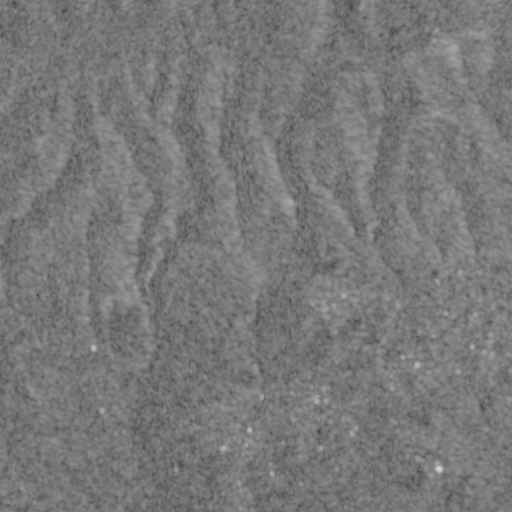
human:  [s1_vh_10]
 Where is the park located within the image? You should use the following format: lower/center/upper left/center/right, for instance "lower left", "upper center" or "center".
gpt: The park is located in the lower left of the image.
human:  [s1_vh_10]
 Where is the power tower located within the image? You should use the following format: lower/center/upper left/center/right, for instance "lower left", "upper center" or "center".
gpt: The power tower is located in the upper center of the image.
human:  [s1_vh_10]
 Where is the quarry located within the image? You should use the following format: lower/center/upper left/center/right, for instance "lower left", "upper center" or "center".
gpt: The quarry is located in the lower center of the image.
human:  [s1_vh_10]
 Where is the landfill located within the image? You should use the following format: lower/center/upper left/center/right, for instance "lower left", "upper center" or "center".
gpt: There is no landfill in the image.

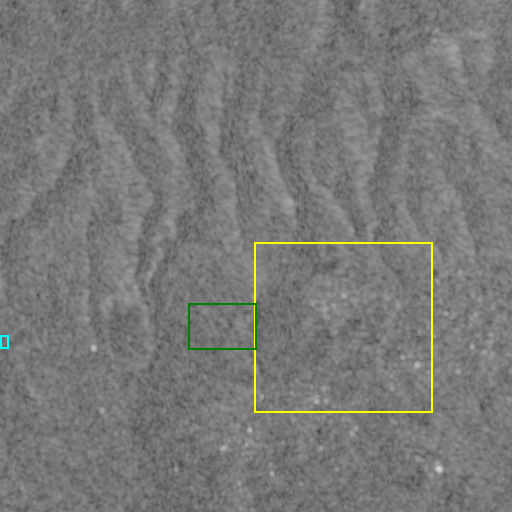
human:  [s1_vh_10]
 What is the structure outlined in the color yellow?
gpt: The structure outlined in yellow is a crop field.
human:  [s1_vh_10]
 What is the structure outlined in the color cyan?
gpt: The structure outlined in cyan is a park.
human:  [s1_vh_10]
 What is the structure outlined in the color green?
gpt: The structure outlined in green is a quarry.
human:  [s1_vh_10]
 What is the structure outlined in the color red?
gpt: There is no red outline.